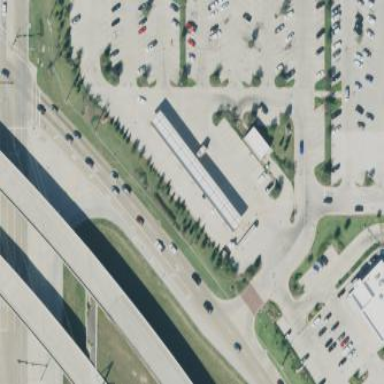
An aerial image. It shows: Fuel station.